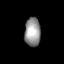
Tissue: lung
Cell type: Myeloid cells
Senescence score: 0.6552
Nuclear area (px): 455
Mean DAPI intensity: 147.235